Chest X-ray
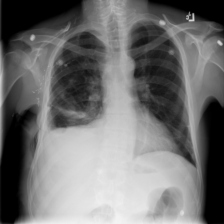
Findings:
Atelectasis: positive
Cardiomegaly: negative
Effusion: positive
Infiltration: negative
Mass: negative
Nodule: negative
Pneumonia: negative
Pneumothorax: negative
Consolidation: negative
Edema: negative
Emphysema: negative
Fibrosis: negative
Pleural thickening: negative
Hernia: negative